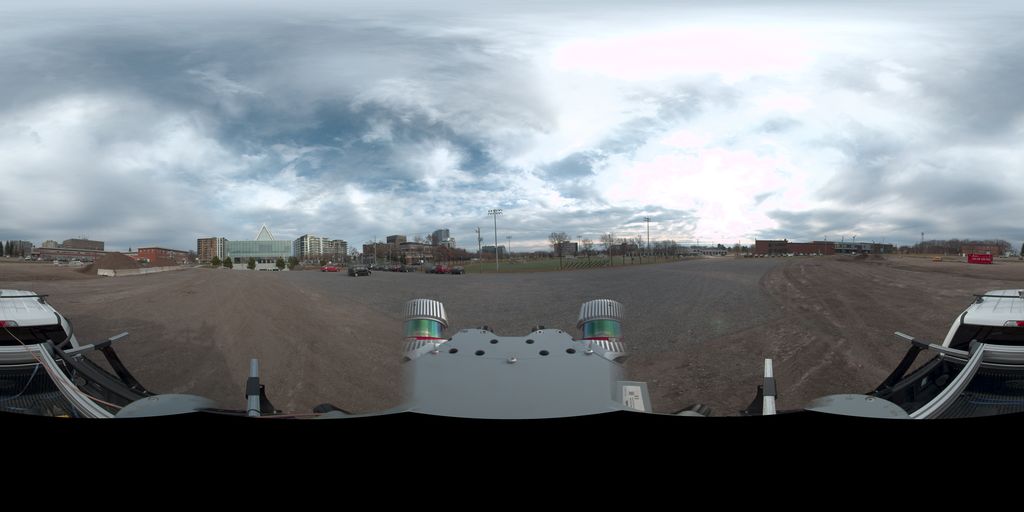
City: quebec_city